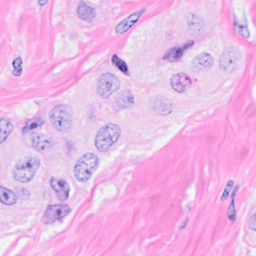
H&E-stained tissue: Breast